Question: Sorry for asking daft question but I cannot get correct number of weeks in June 2014 returned by Calendar:
'''
public static void main(String[] args) {
Calendar calendar = Calendar.getInstance();
calendar.set(Calendar.DAY_OF_MONTH, 1);
calendar.set(Calendar.MONTH, Calendar.JUNE);
calendar.set(Calendar.YEAR, 2014);
calendar.setFirstDayOfWeek(Calendar.MONDAY);
System.out
.println("first day of week: " + calendar.getFirstDayOfWeek());
System.out.println("weeks in month: "
+ calendar.getActualMaximum(Calendar.WEEK_OF_MONTH));
System.out.println("days in month: "
+ calendar.getActualMaximum(Calendar.DAY_OF_MONTH));
}
'''
I am getting:
'''
first day of week: 2
weeks in month: 5
days in month: 30
'''

Why number of weeks in June 2014 is not 6? I am using jdk1.8.0_05 on Mac OS X 10.9.3.
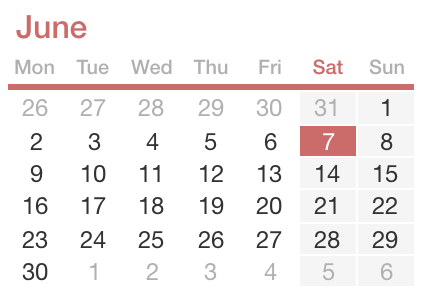
Answer: The definition of a week depends on what each 'Locale' (country, region, whatever) defines as the first day of the week. You can check that with 'Calendar#getFirstDayOfWeek()'. It also depends on what it considers the minimal days in the first week should be. You can get that with 'Calendar#getMinimalDaysInFirstWeek()'. Your 'Locale' seems to show that it needs more than one day to consider that period a week.
For example, with 'Locale.CANADA', I get 6 weeks since the 'getMinimalDaysInFirstWeek()' returns '1'.